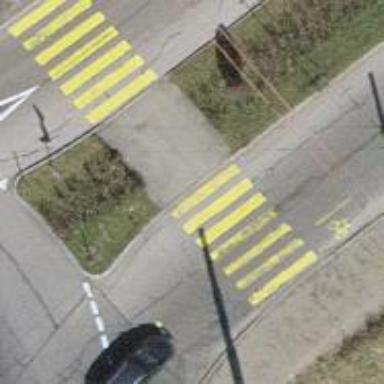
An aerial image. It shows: Zebra crossing on the road.